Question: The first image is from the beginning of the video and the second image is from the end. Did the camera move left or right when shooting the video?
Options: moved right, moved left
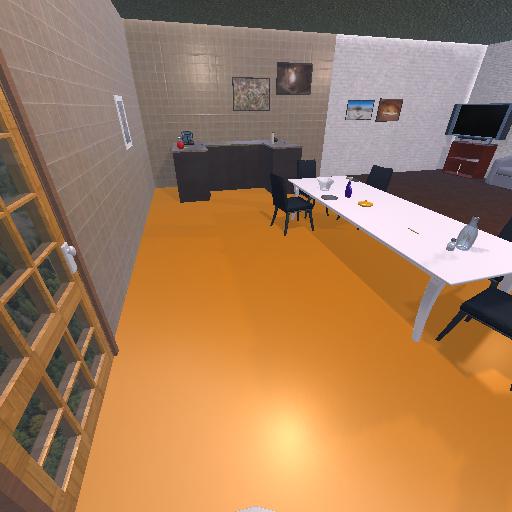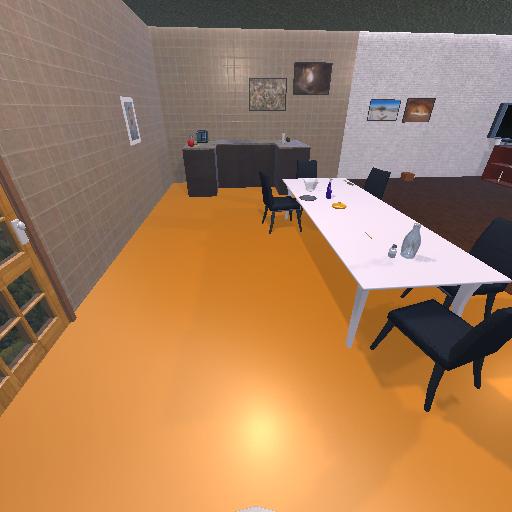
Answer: moved right